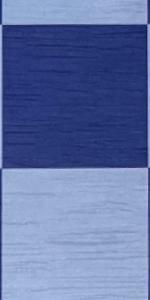
Label: Empty